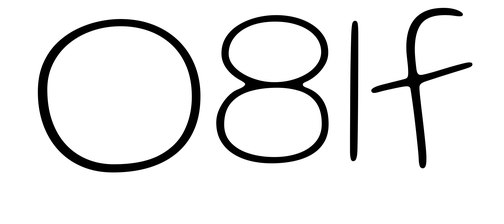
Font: Gluten_Thin